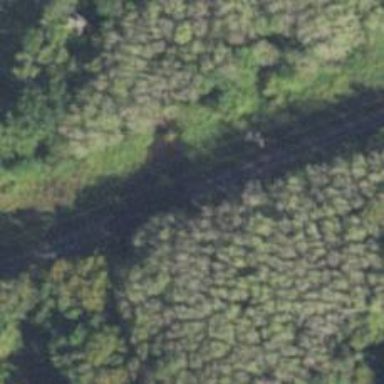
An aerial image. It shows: Trestle bridge over railway tracks.